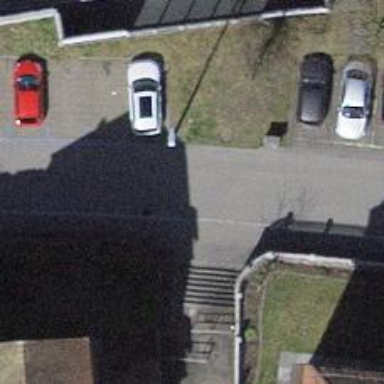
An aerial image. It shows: Asphalt steps with ramp.